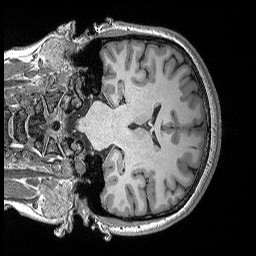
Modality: T1w
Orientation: coronal
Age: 23
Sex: female